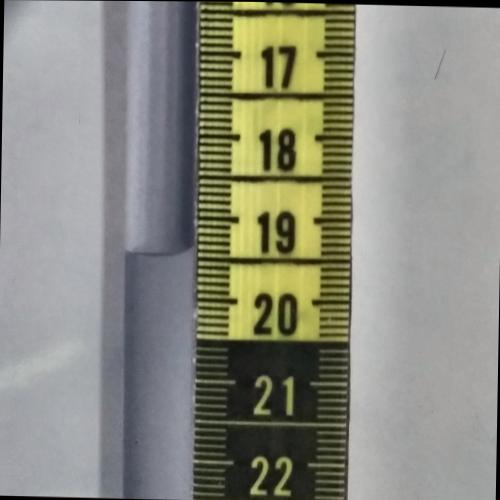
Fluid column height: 19.4 cm